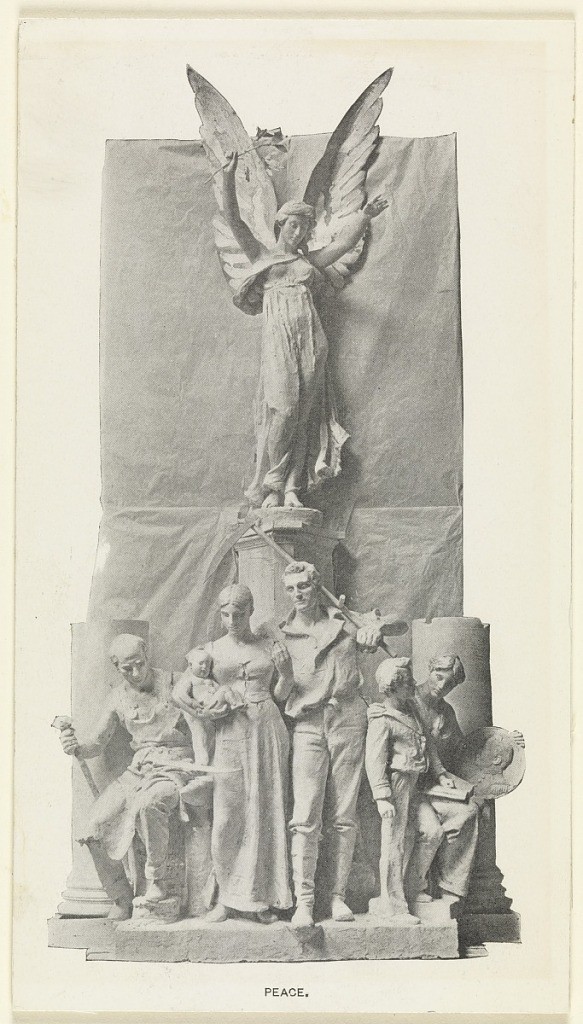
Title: Detail of the Sculpture Peace on the Dewey Arch, Madison Square, New York
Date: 1899
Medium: Photographic print on paper
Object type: Print
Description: Detail of the sculpture Peace on the Dewey arch. In the sculpture, a man and a woman holding a child are at center on the bottom. An old man sitting is on the left, and two children are standing on the right. A winged angel hovers above them holding lilies.